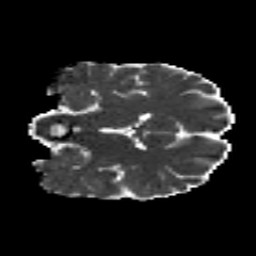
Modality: MD
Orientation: coronal
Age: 27
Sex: female
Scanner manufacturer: siemens
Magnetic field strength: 3 T
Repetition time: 8.8 s
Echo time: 0.085 s